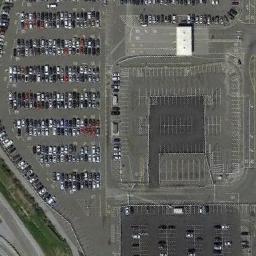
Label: parking_lot